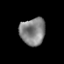
Tissue: prostate
Cell type: T cells
Senescence score: 0.3245
Nuclear area (px): 680
Mean DAPI intensity: 130.193